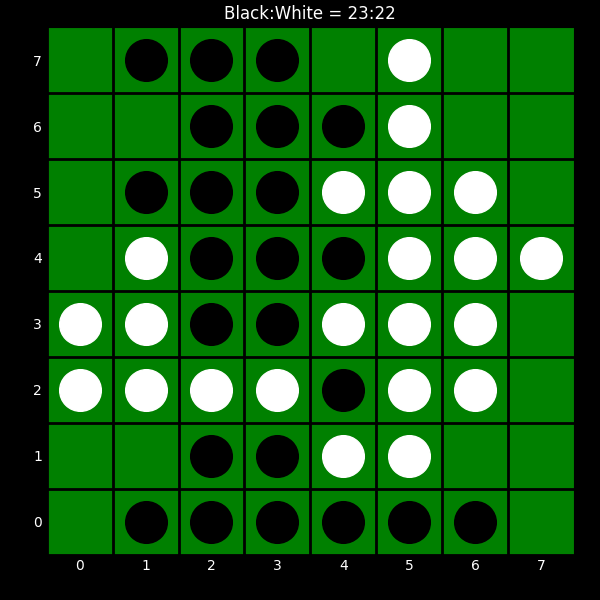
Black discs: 23
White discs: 22